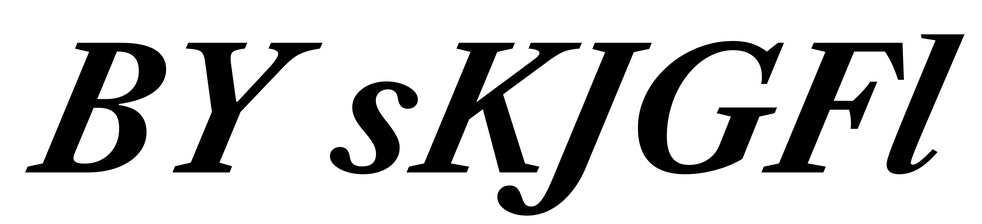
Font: LibreCaslonText-Italic_Bold_Italic